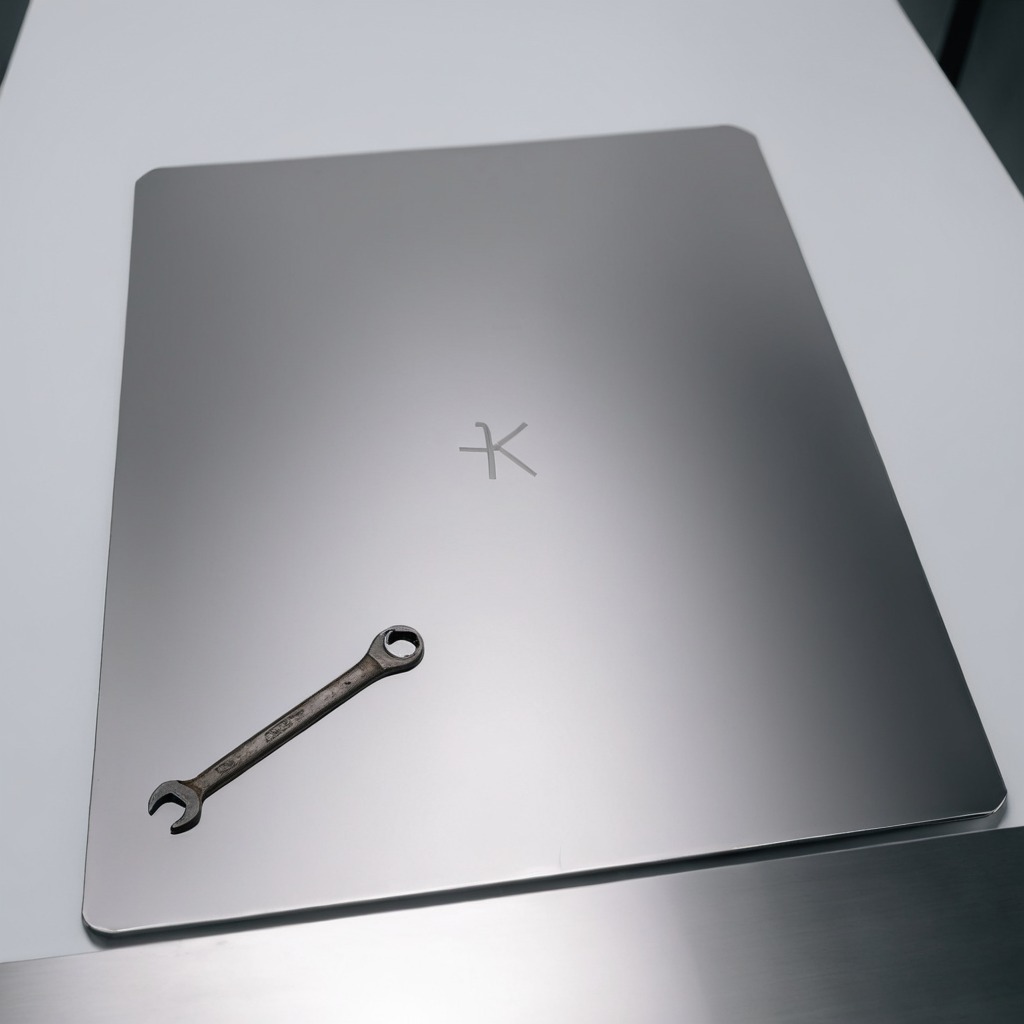
A wrench lies on the stainless steel table in a high-end prototyping lab.